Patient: sex F, age 54
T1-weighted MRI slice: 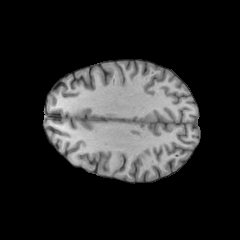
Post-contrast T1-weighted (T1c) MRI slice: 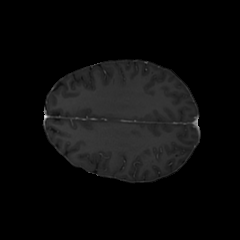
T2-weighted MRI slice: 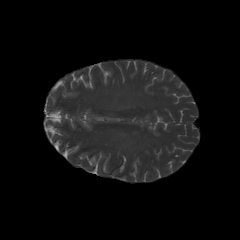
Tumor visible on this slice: no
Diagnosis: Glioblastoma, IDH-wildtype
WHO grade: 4